Question: Parsing simple JSON with AFNetworking is well documented and seems very straight forward. What I'm trying to do is parse JSON from Instagram, which is many levels deep into an array where I can pull the images and insert into a CollectionView. Right now I'm stuck. My simple code returns everything in a single text block, and not what I need at all. What I'm trying to grab is outlined in Red. If I grab 10 images, I really want those all in an array. At that point I can grab the actually images and display them. Right now I'm stuck.
Find all images that are tagged Snow:
<URL>

Code that just return a string of image names, which is not want I want at all.
'''
-(void)viewDidLoad {
NSLog(@">>> Entering %s <<<", __PRETTY_FUNCTION__);
[super viewDidLoad];
NSString *path = @"https://api.instagram.com/v1/tags/snow/media/recent?access_token=836379.f59def8.fd07b9ba8ea440188dc56d2763bbf6c2";
NSLog(@"path %@", path);
NSURLRequest *request = [NSURLRequest requestWithURL:[NSURL URLWithString:path]];
AFJSONRequestOperation *operation =
[AFJSONRequestOperation JSONRequestOperationWithRequest:request
success:^(NSURLRequest *request, NSHTTPURLResponse *response, id JSON) {
NSString *image = [[[[JSON valueForKey:@"data"]valueForKey:@"images"]valueForKey:@"low_resolution"]valueForKey:@"url"];
NSLog(@"%@", image);
} failure:^(NSURLRequest *request, NSHTTPURLResponse *response, NSError *error, id JSON){
// NSLog(@"There was a problem: %@", [error localizedDescription]);
}];
[operation start];
//NSDictionary *dict = [imagesArry objectAtIndex:0];
}
'''
This is what I get:
"<URL>",
"<URL>",
"<URL>",
"<URL>",
"<URL>",
"<URL>",
"<URL>",
"<URL>",
"<URL>",
"<URL>",
"<URL>",
"<URL>",
"<URL>",
"<URL>",
"<URL>",
"<URL>",
"<URL>",
"<URL>",
"<URL>"
)
Just seems like I'm not approaching it right, is it that simple? One line get grab all my Instagram images links? Hmmmm, it does look like they are seperated by ",". Could it be that simple?
NSString *image = [[[[JSON valueForKey:@"data"]valueForKey:@"images"]valueForKey:@"low_resolution"]valueForKey:@"url"];
UPDATE:
Ok, almost. This is a bit strange, seems very straight forward, trying to split the array by "," yet i am sure I'm working on a string:
NSArray *listItems = [image componentsSeparatedByString:@","];
ERROR: Terminating app due to uncaught exception 'NSInvalidArgumentException', reason: '-[__NSArrayI componentsSeparatedByString:]: unrecognized selector sent to instance 0x8b84710'
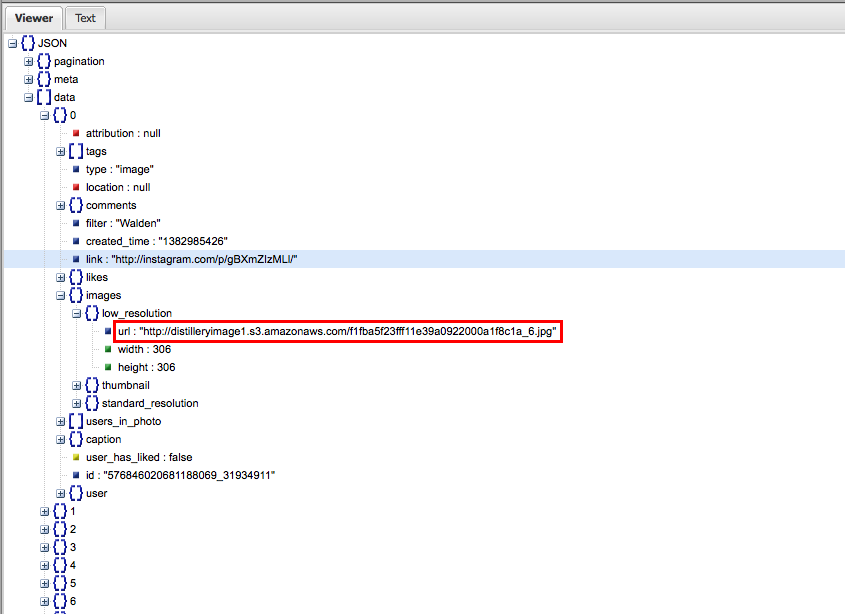
Answer: Thanks Hot Licks. Just because I say it's a NSTRING means zilch. I am really returning an array.